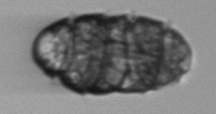
Label: Margalefidinium